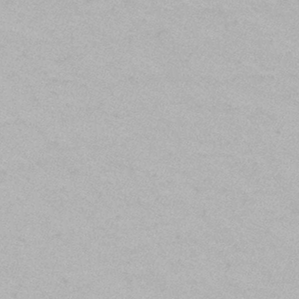
Label: frost